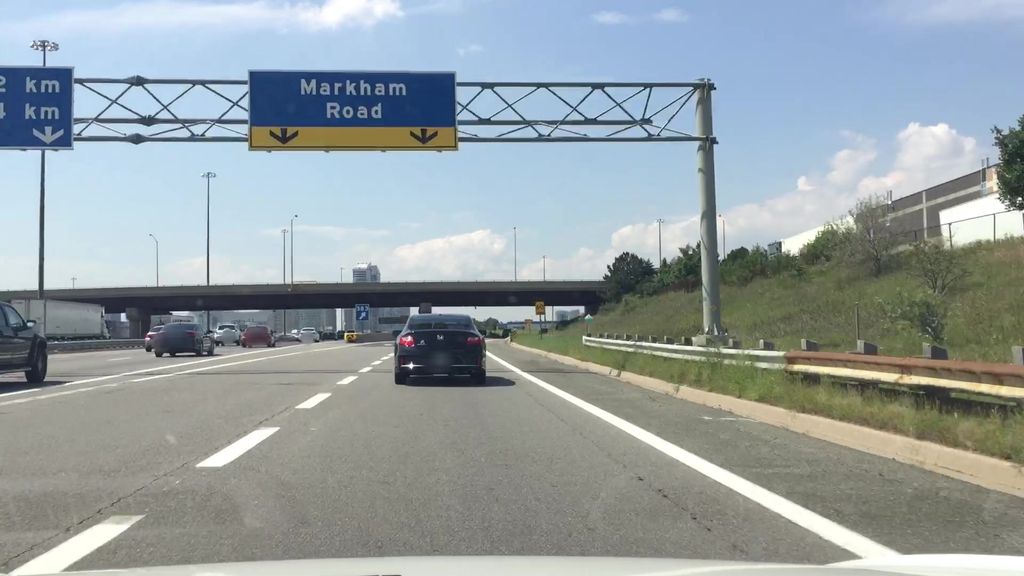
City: toronto